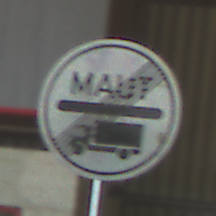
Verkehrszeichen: EndeMautpflicht
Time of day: Midday
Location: Indoor (Urban)
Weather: NotSpecified
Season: NotSpecified
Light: Natural